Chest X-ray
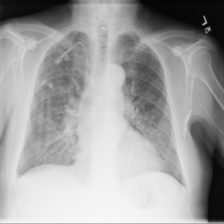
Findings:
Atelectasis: negative
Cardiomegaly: negative
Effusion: positive
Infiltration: positive
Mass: negative
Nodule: negative
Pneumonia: negative
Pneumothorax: negative
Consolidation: negative
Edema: negative
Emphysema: negative
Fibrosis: negative
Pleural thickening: negative
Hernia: negative